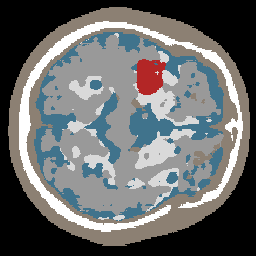
Label: lesion